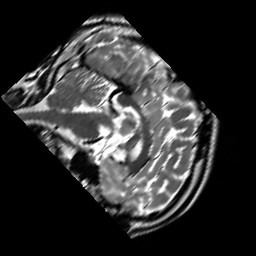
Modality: T2w
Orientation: sagittal
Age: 25
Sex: male
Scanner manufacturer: siemens
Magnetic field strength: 3 T
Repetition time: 7 s
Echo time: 0.09 s